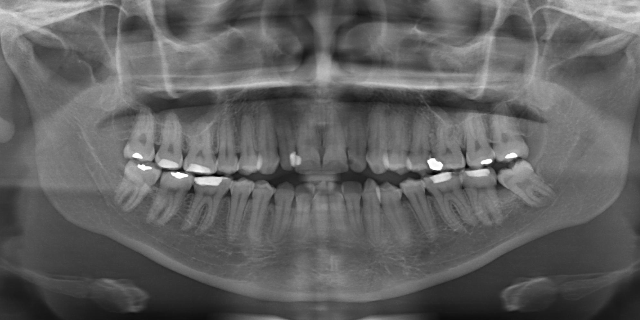
adult